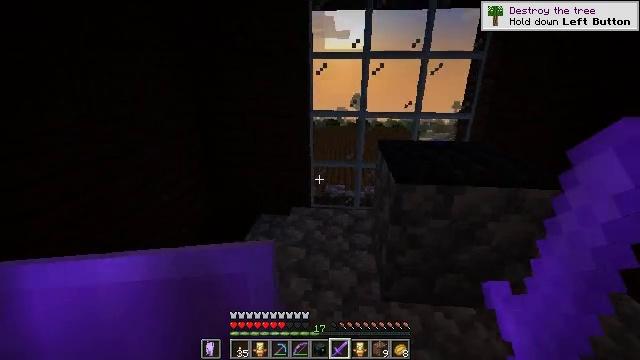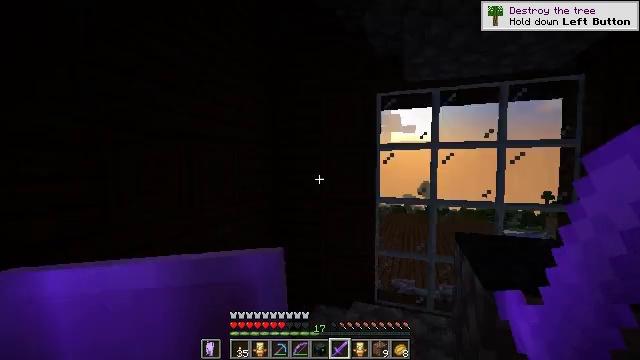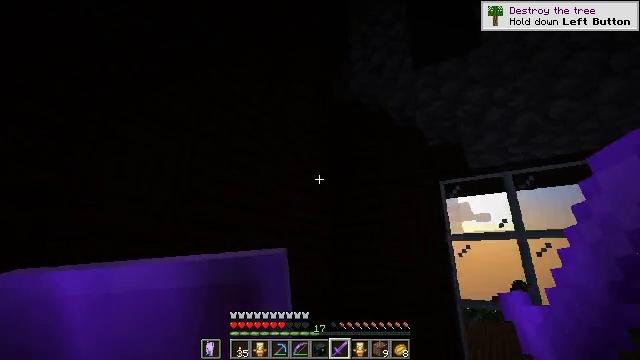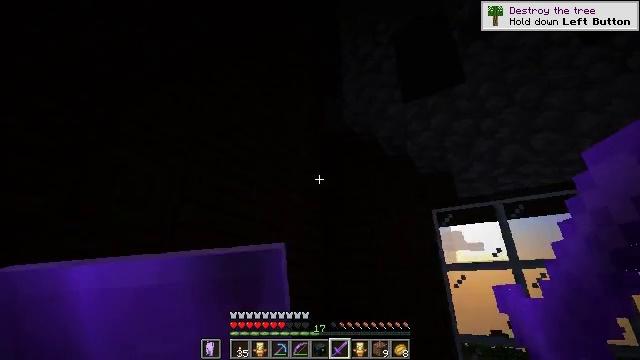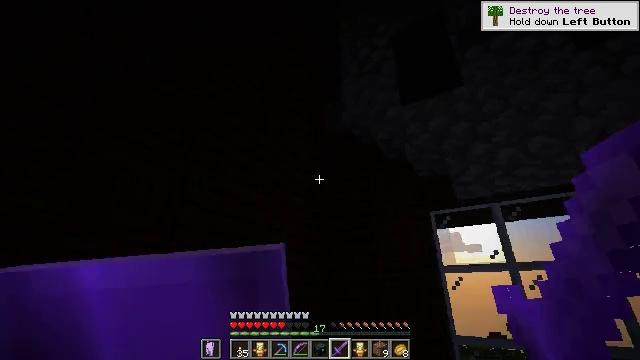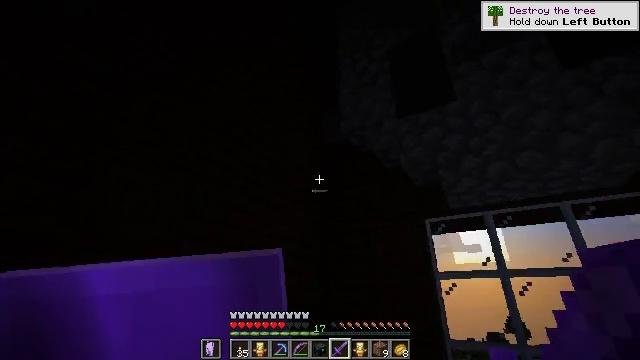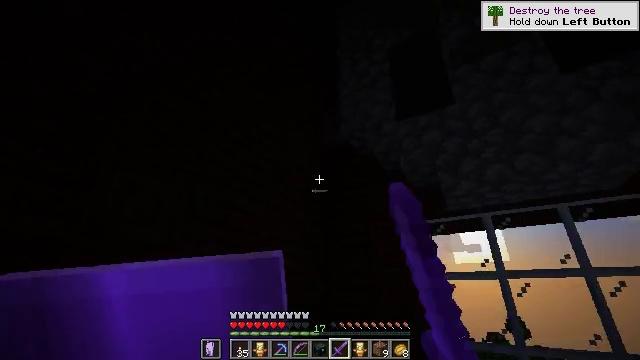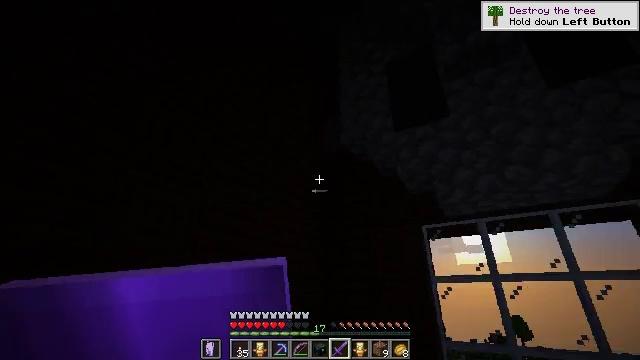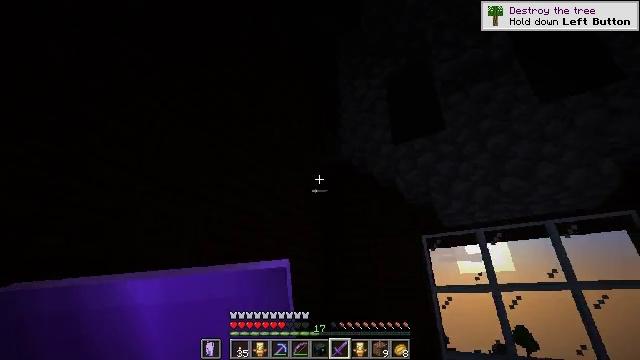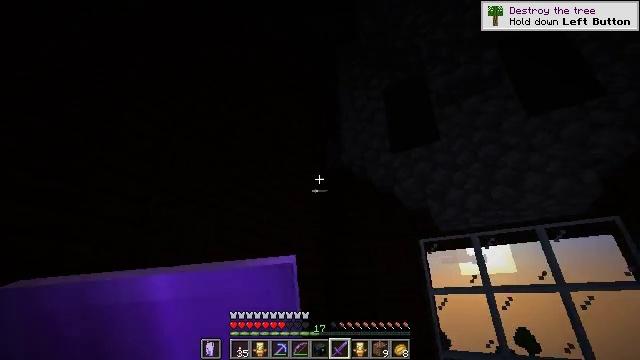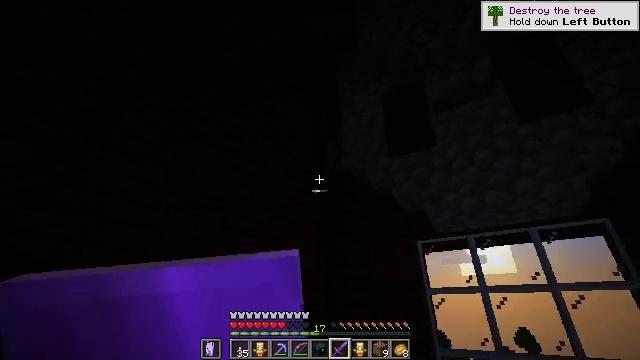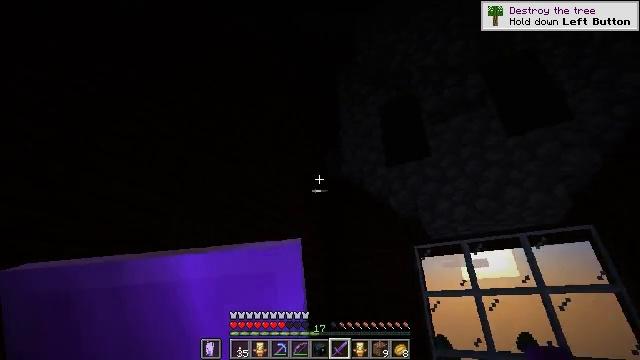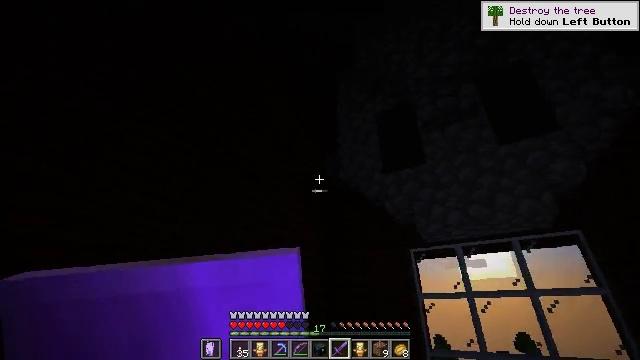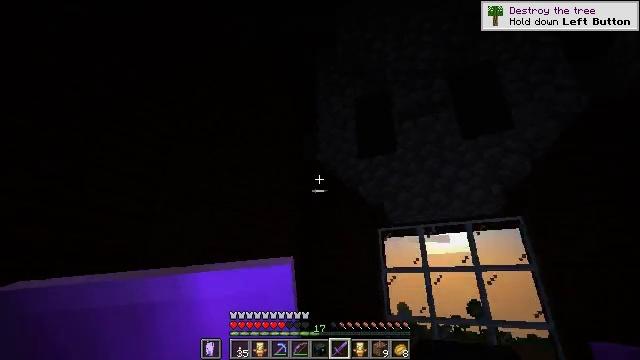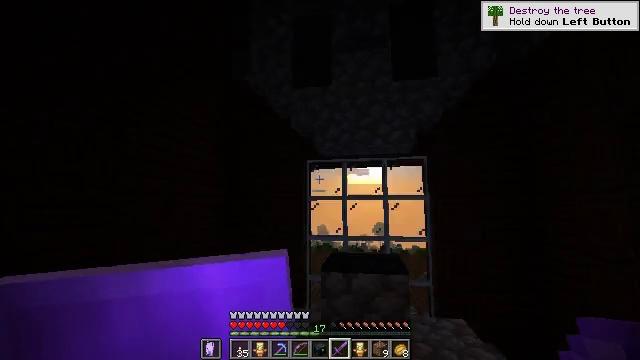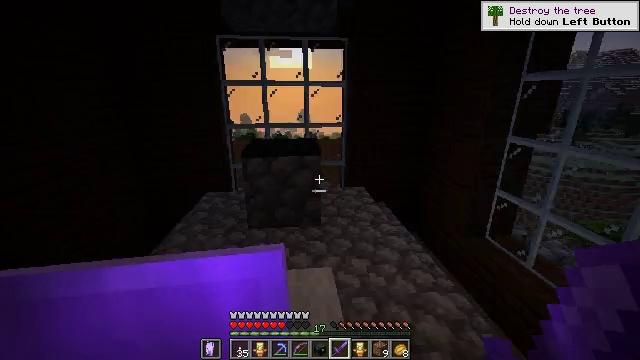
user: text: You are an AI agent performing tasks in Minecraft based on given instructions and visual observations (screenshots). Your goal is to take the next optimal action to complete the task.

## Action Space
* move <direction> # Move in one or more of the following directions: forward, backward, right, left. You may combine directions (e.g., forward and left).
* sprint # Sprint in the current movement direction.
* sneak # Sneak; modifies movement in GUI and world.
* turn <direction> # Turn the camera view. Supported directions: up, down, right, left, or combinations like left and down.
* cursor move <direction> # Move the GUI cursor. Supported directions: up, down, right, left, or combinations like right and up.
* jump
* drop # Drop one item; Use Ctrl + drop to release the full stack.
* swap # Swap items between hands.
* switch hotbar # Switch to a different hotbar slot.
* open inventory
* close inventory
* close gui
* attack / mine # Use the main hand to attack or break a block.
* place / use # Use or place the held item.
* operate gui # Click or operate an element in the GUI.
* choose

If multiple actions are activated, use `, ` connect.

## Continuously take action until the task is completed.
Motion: motion action
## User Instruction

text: Pick up the white carpet.
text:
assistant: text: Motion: turn left and up
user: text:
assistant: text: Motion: turn left and up
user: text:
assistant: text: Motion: turn right and up
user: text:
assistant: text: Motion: move back
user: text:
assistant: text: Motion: move back, attack / mine
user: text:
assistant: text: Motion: move back, attack / mine
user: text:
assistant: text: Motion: move back, attack / mine
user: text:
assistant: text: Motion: move back, turn up
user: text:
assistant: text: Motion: move back
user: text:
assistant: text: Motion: move back
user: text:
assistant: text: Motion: move back
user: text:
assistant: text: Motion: move back
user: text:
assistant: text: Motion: move back, turn right and down
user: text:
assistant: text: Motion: turn right and down
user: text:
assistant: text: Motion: turn right and down
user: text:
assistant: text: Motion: turn right and down
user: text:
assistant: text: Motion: turn right and down
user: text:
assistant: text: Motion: turn right and down
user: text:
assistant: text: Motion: turn right and down
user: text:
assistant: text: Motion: turn right and down
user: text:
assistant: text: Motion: turn right
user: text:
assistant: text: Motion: turn right
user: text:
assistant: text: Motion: turn right
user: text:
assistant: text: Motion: turn right and up
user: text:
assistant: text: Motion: turn right and up
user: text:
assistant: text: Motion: turn right and up
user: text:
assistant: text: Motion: turn right and up
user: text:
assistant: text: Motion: turn right and up
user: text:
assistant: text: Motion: turn right
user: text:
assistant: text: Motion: no_op